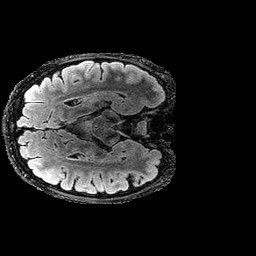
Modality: FLAIR
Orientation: axial
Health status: ill
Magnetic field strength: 3 T